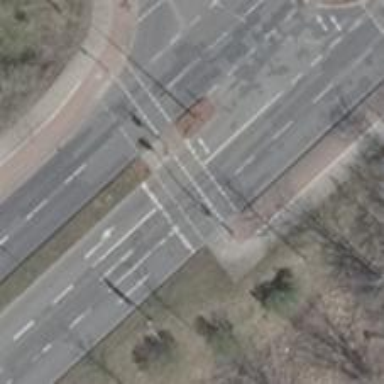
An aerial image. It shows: Crossing with traffic signals.